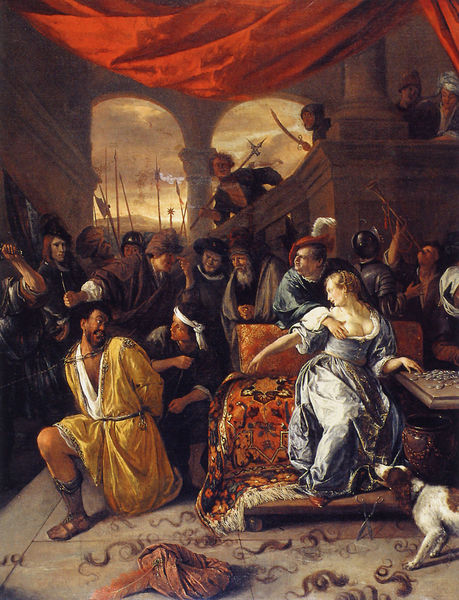
Titel: Samson und Dalila
Künstler: Jan Steen
Institution: Köln, Wallraf-Richartz-Museum
Schlagwörter: feder, gruppe, hand, mann, gelb, menschen, brust, frau, männer, stuhl, säule, tisch, hund, rot, tuch, gespräch, teppich, vorhang, fransen, gewand, haare, sessel, musik, locke, locken, fesseln, sofa, bogen, kette, soldaten, spiel, schere, vulkan, gefangen, schwert, schwerter, waffen, ketten, waffe, helm, ritter, sandale, sklave, baldachin, lanzen, posaune, gefangener, turban, trompete, münzen, trompeter, simon, samson, t, grapscher, vorhangro